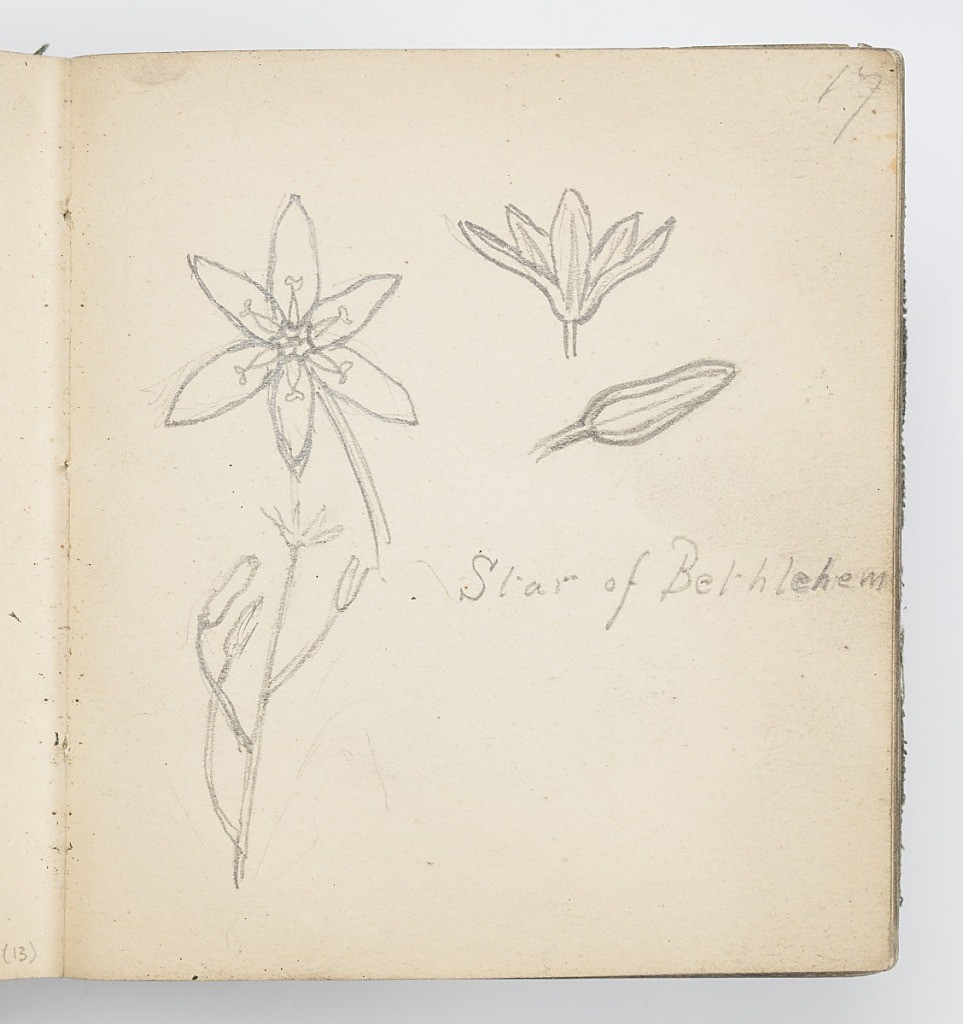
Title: Sketchbook Page: Star of Bethlehem
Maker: Kenyon Cox, American, 1856–1919
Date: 1874
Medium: Graphite on paper
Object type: Sketchbook folio
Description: Recto: Studies of the Star of Bethlehem, a flower with six long, pointed petals; full plant shown as well as flower from the top, in profile, and as a closed bud.
Verso: Sketch of open flower with bud, two leaves, and stem.